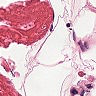
Metastatic tissue present: no